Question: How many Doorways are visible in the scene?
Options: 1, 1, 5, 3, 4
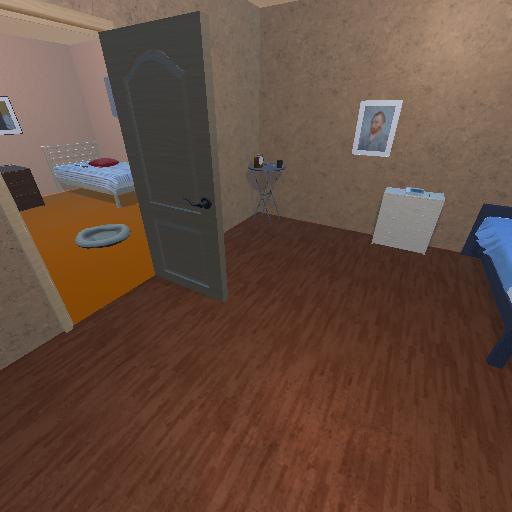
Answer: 1